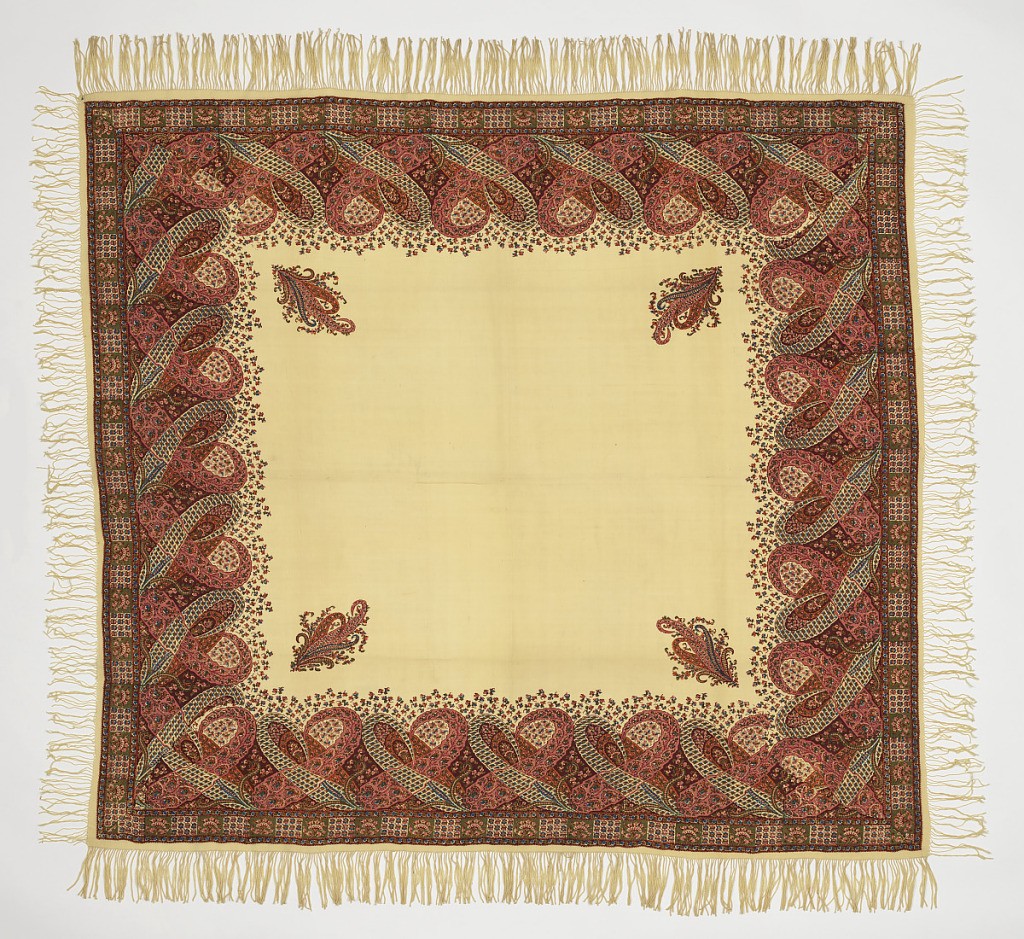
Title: Shawl
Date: ca. 1870
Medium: wool Technique: printed on plain weave Label: printed on wool plain weave
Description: A square shawl with a border of cone motifs enclosing flowers and geometrical forms. Yellow outlined in dark red and blue. In each corner of the center square is a cone motif with sprays of flowers. Background is tan. Long fringe all around.